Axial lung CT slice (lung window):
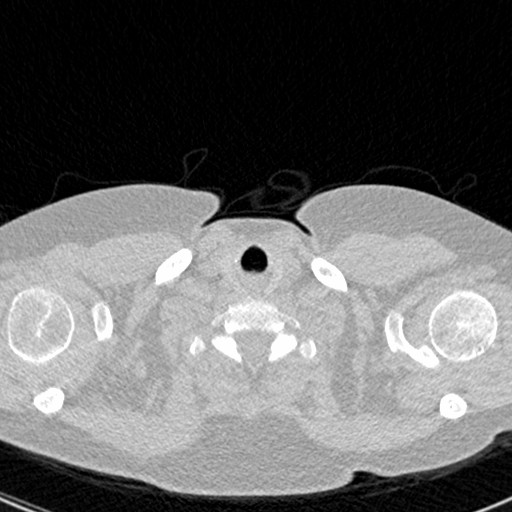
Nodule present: no